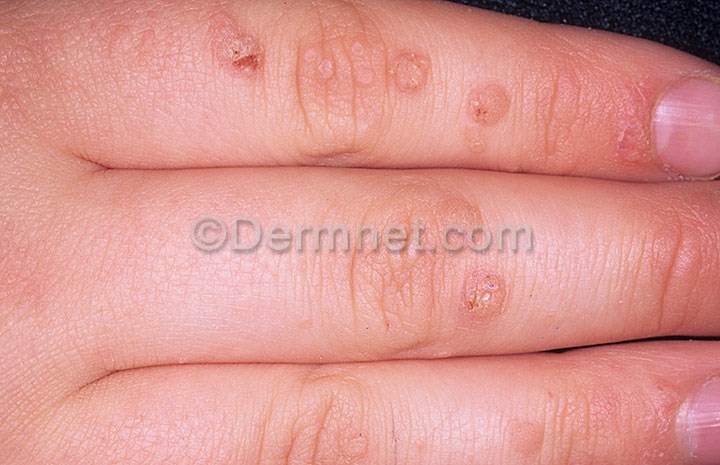
Disease: Warts Molluscum and other Viral Infections